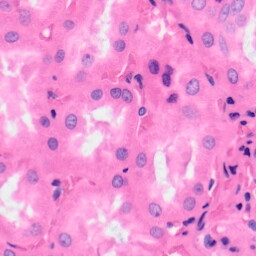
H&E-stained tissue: Kidney